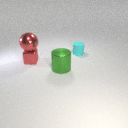
large green metal cylinder to the right of small red metal cube